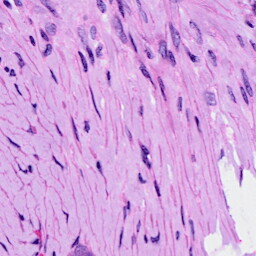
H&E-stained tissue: Ovarian